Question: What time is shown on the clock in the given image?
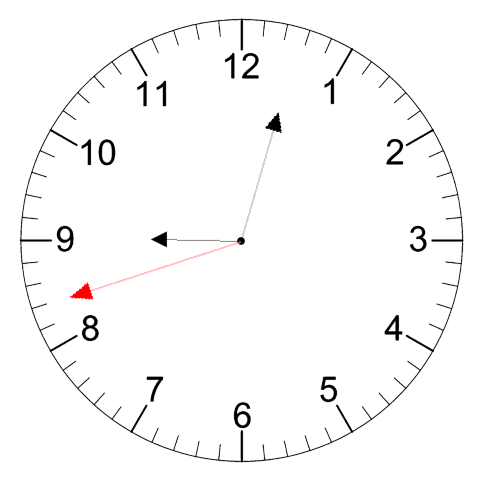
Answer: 09:02:42